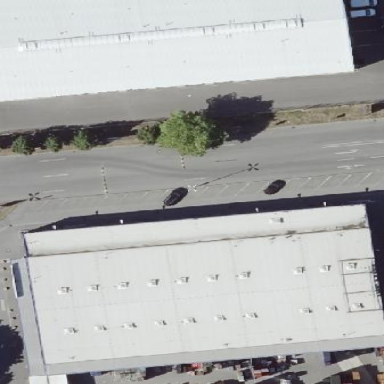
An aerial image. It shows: Retail building.